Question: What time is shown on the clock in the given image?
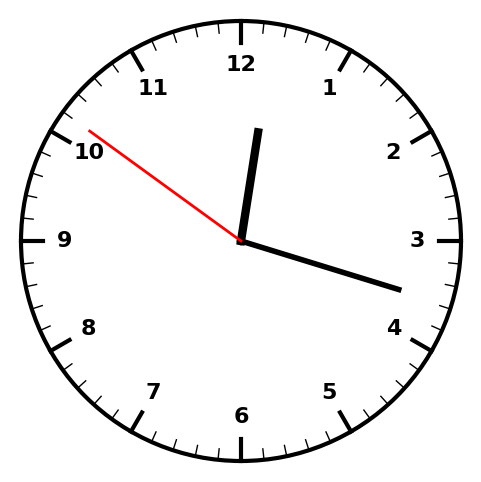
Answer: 12:17:51